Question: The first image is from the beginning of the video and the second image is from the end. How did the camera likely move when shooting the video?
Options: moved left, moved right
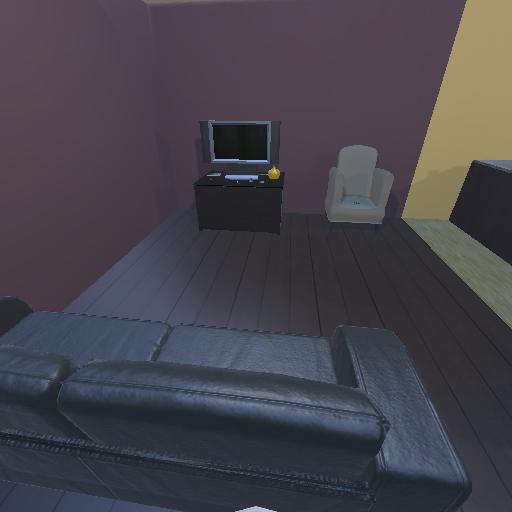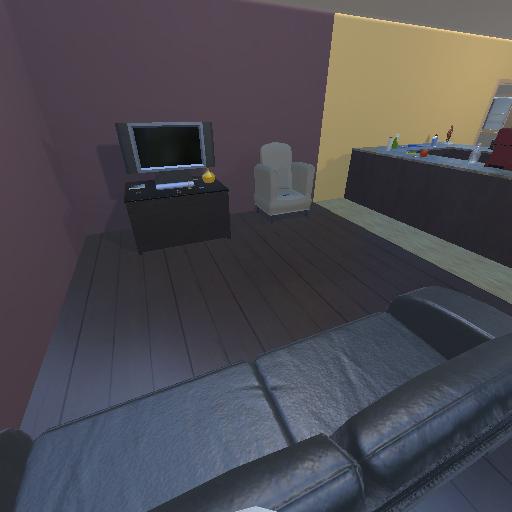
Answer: moved left